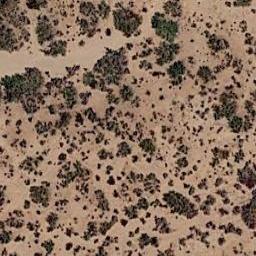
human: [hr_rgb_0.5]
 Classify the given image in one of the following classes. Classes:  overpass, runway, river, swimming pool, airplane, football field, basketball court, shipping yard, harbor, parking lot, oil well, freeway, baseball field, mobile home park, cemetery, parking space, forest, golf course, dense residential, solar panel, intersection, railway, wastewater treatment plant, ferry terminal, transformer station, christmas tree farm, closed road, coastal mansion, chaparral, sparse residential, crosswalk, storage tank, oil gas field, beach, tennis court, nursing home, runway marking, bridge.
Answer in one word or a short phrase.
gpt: chaparral